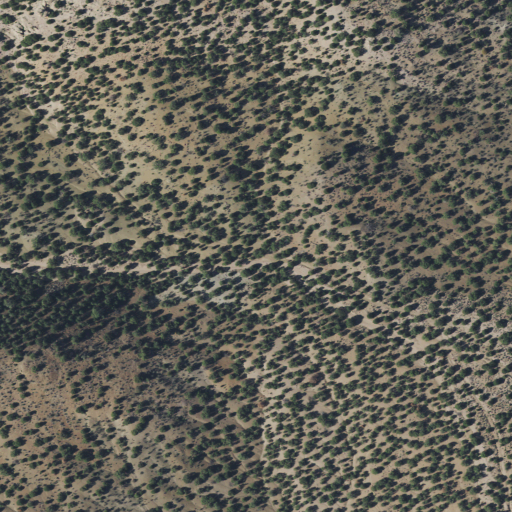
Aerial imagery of valley in Utah named Stringies Canyon containing evergreen forest and shrub